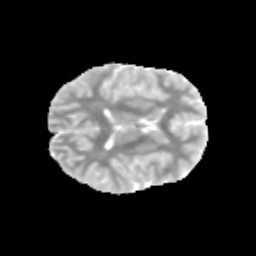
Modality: MD
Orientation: axial
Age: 11
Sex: male
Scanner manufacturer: siemens
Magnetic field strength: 3 T
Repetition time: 3.8 s
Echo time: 0.07 s